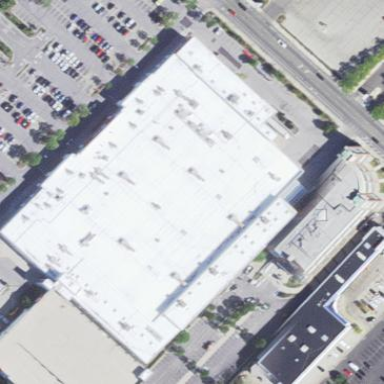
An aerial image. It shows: Retail building that houses department store.